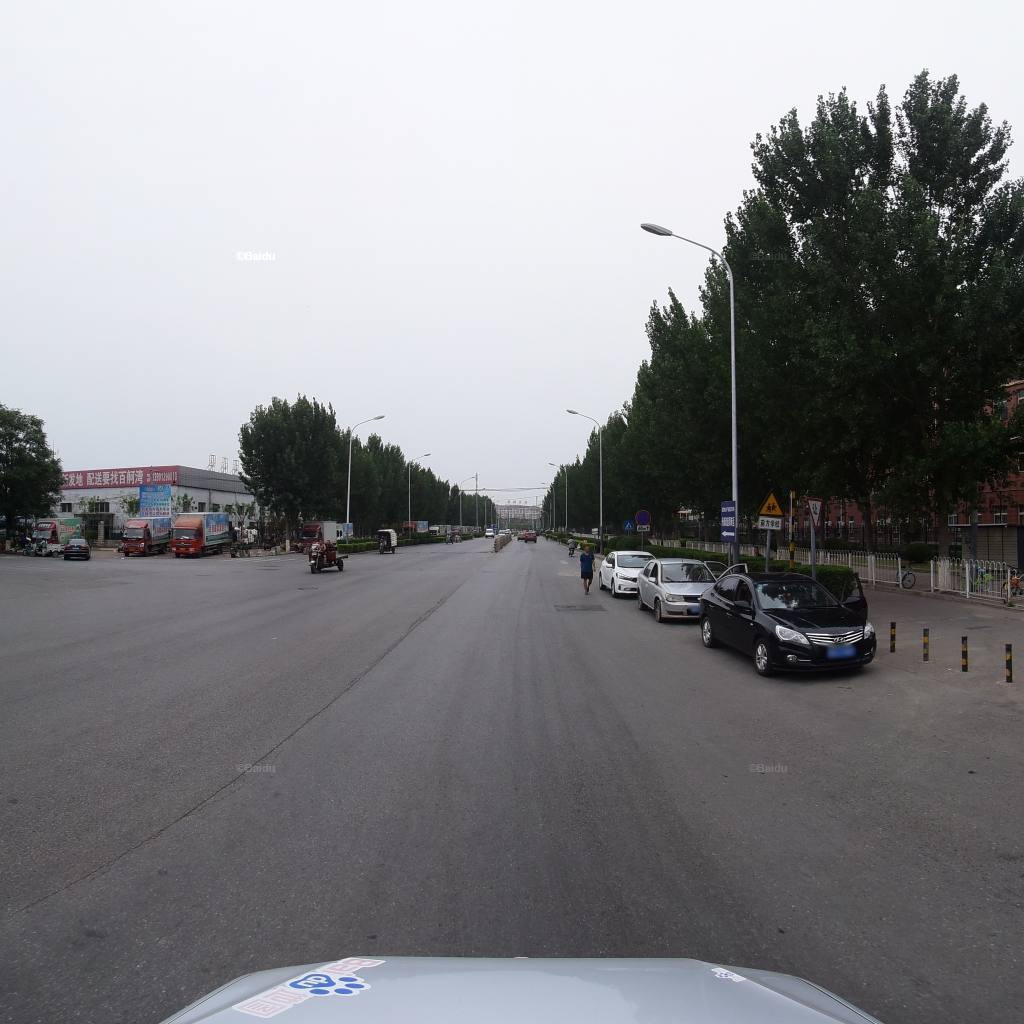
Region: Fengtai
Road damage annotations: longitudinal crack